Question: In an mvc <URL> when clicked on the loaded page. Only windows I can see are the rendered html and css as shown on the bottom of the loaded page.

Am I missing any option which opens the respective view when we have a selection on page? Thanks
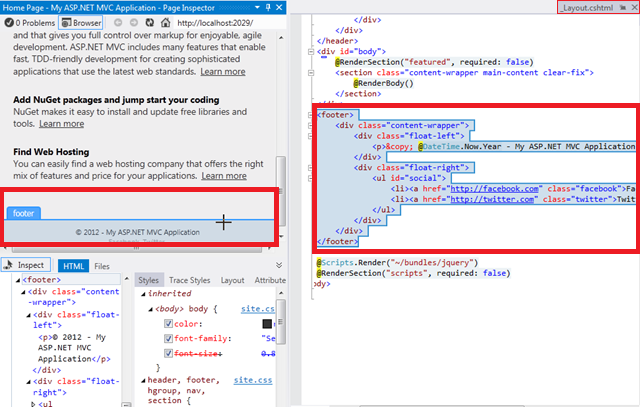
Answer: I had similar problem when trying to access the designer through page inspector. This was fixed after I install the VS2012 Update 1 package.